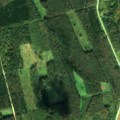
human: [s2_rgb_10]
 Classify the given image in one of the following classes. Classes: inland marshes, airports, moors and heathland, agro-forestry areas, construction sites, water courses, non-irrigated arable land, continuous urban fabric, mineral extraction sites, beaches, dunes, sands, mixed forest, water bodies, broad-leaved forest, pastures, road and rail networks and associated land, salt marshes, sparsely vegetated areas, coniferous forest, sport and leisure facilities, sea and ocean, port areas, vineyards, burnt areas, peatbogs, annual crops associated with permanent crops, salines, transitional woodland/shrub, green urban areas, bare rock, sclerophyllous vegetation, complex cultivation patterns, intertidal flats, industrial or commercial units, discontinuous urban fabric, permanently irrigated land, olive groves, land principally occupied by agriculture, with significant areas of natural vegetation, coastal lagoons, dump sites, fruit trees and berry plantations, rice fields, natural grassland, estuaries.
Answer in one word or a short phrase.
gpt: non-irrigated arable land, broad-leaved forest, coniferous forest, mixed forest, transitional woodland/shrub